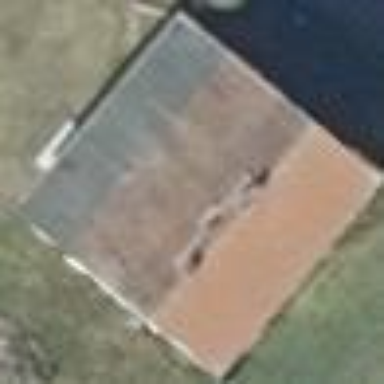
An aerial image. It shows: House with flat roof colored in dark grey.